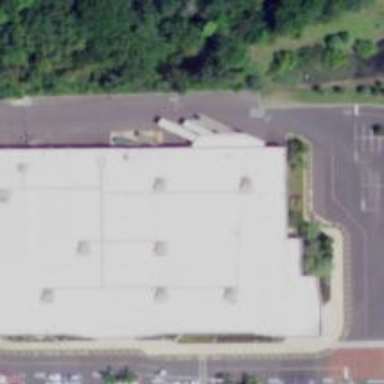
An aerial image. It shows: Retail building that houses department store.